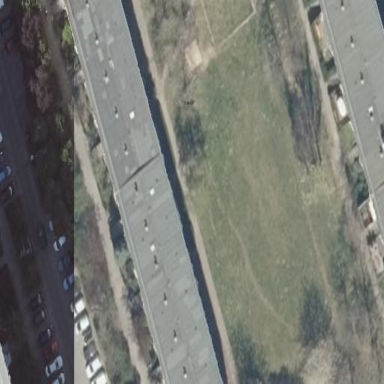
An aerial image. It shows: Apartment building with flat roof.